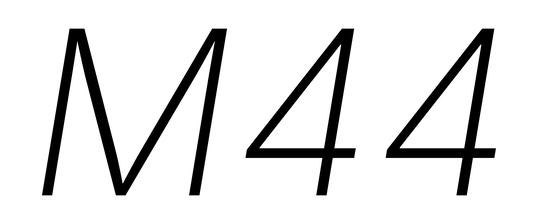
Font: Inter-Italic_ExtraLight_Italic